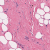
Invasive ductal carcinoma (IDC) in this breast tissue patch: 0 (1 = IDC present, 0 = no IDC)